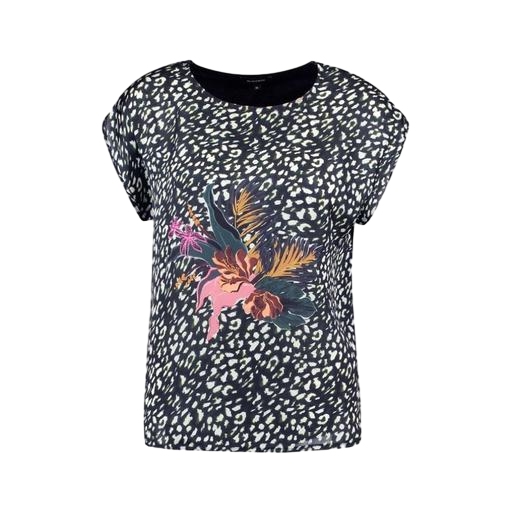
black plus size printed t-shirt only macy, blue plus size printed t-shirt only macy, blue printed contrast t-shirt only macy, white background